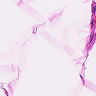
Metastatic tissue present: no